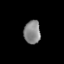
Tissue: lung
Cell type: Endothelial cells
Senescence score: 0.5898
Nuclear area (px): 376
Mean DAPI intensity: 135.519